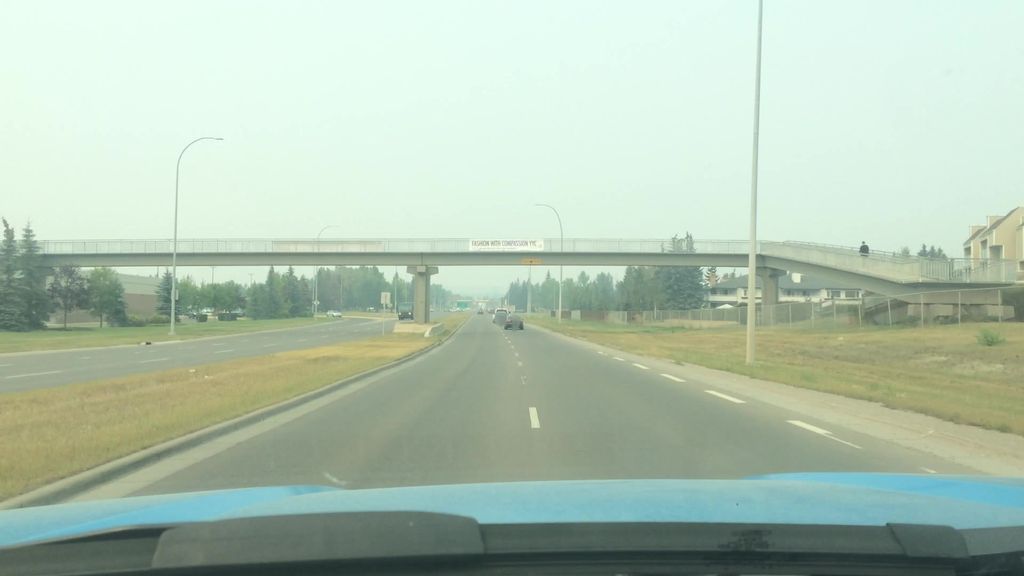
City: calgary